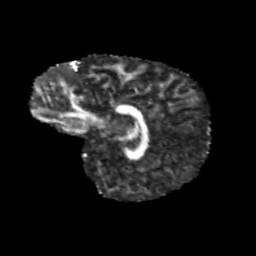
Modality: FA
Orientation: sagittal
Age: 10
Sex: male
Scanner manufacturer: siemens
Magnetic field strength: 3 T
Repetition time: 3.8 s
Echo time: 0.07 s